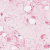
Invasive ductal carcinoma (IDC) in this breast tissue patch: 0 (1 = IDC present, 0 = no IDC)